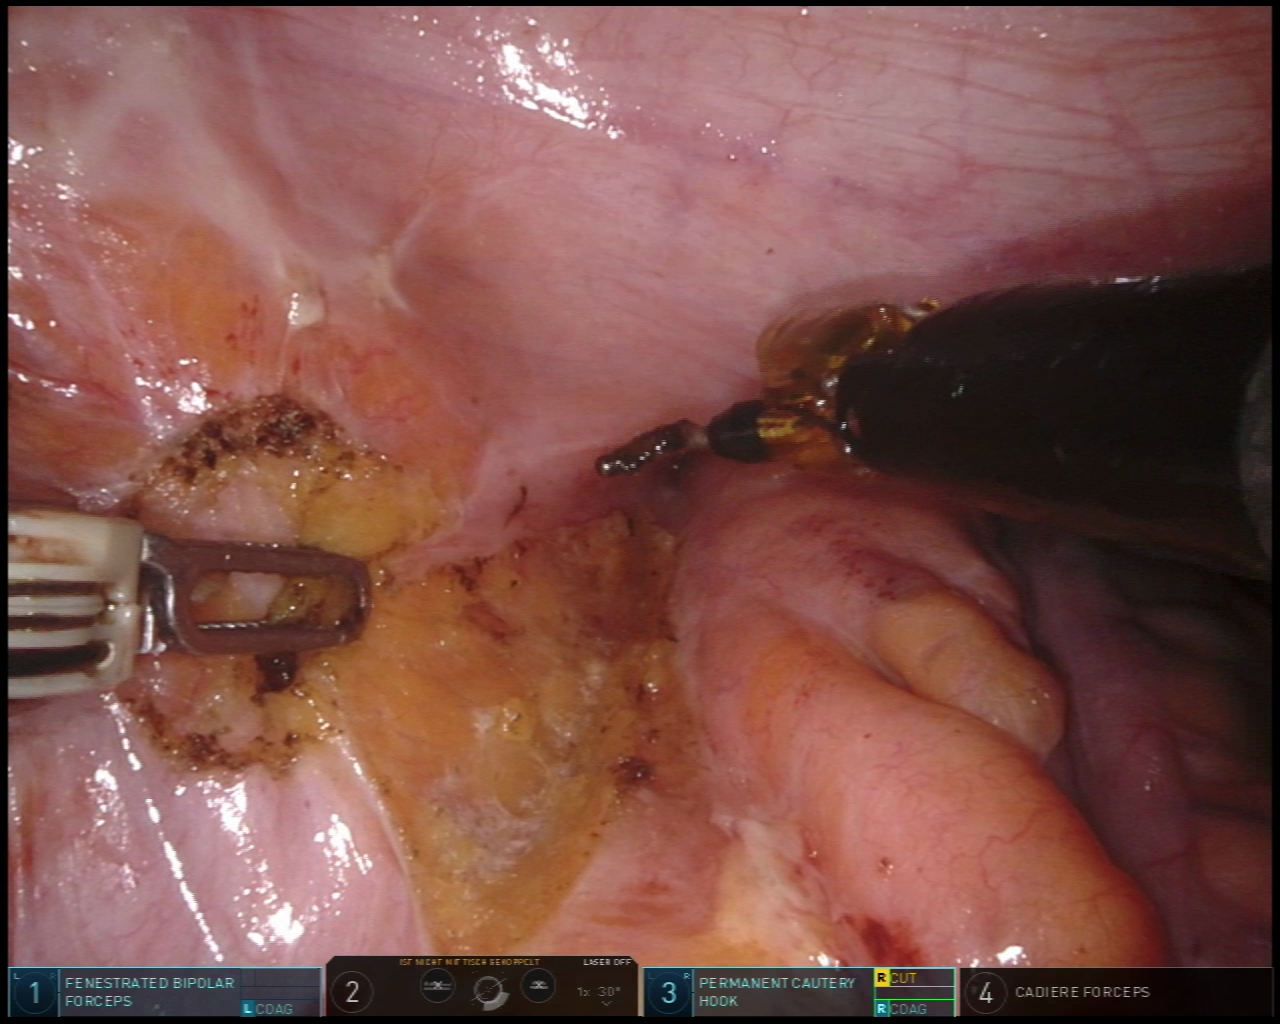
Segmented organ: abdominal_wall
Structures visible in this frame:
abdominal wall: yes
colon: yes
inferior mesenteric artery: no
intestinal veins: no
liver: no
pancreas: no
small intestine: no
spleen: no
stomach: no
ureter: no
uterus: no
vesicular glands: no